Question: I have xml stored in a database field. It is valid XML, but when it is rendered in the template, it looks like this:

Is there a tool that can format the data to be readable? It should appear something like:
'''
<item>
<ISOLanguage>Hello</ISOLanguage>
<Something></Something>
<item>
'''
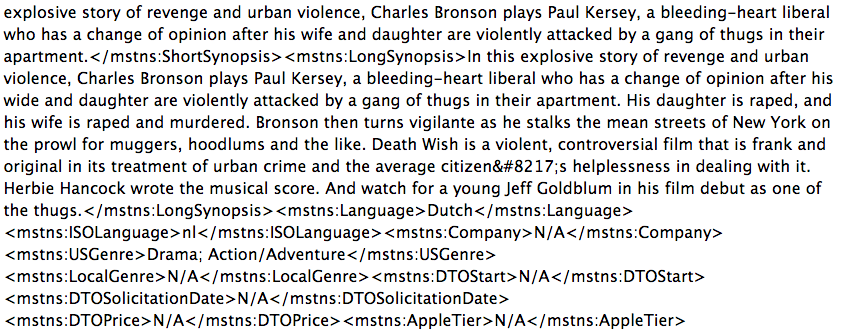
Answer: If formatting the source of the XML matters then I'm guessing you could probably use this...
'''
import xml.dom.minidom
xml = xml.dom.minidom.parseString(xml_string)
pretty_xml_as_string = xml.toprettyxml()
'''
And then send 'pretty_xml_as_string' to the template via context.
'xml_string' is the xml that is stored in your database field. I'm assuming it's a string, if not, it will need to be converted to a string.
I haven't tested the above but it should be very close to what is needed.